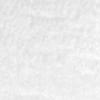
Label: no_change